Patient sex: F
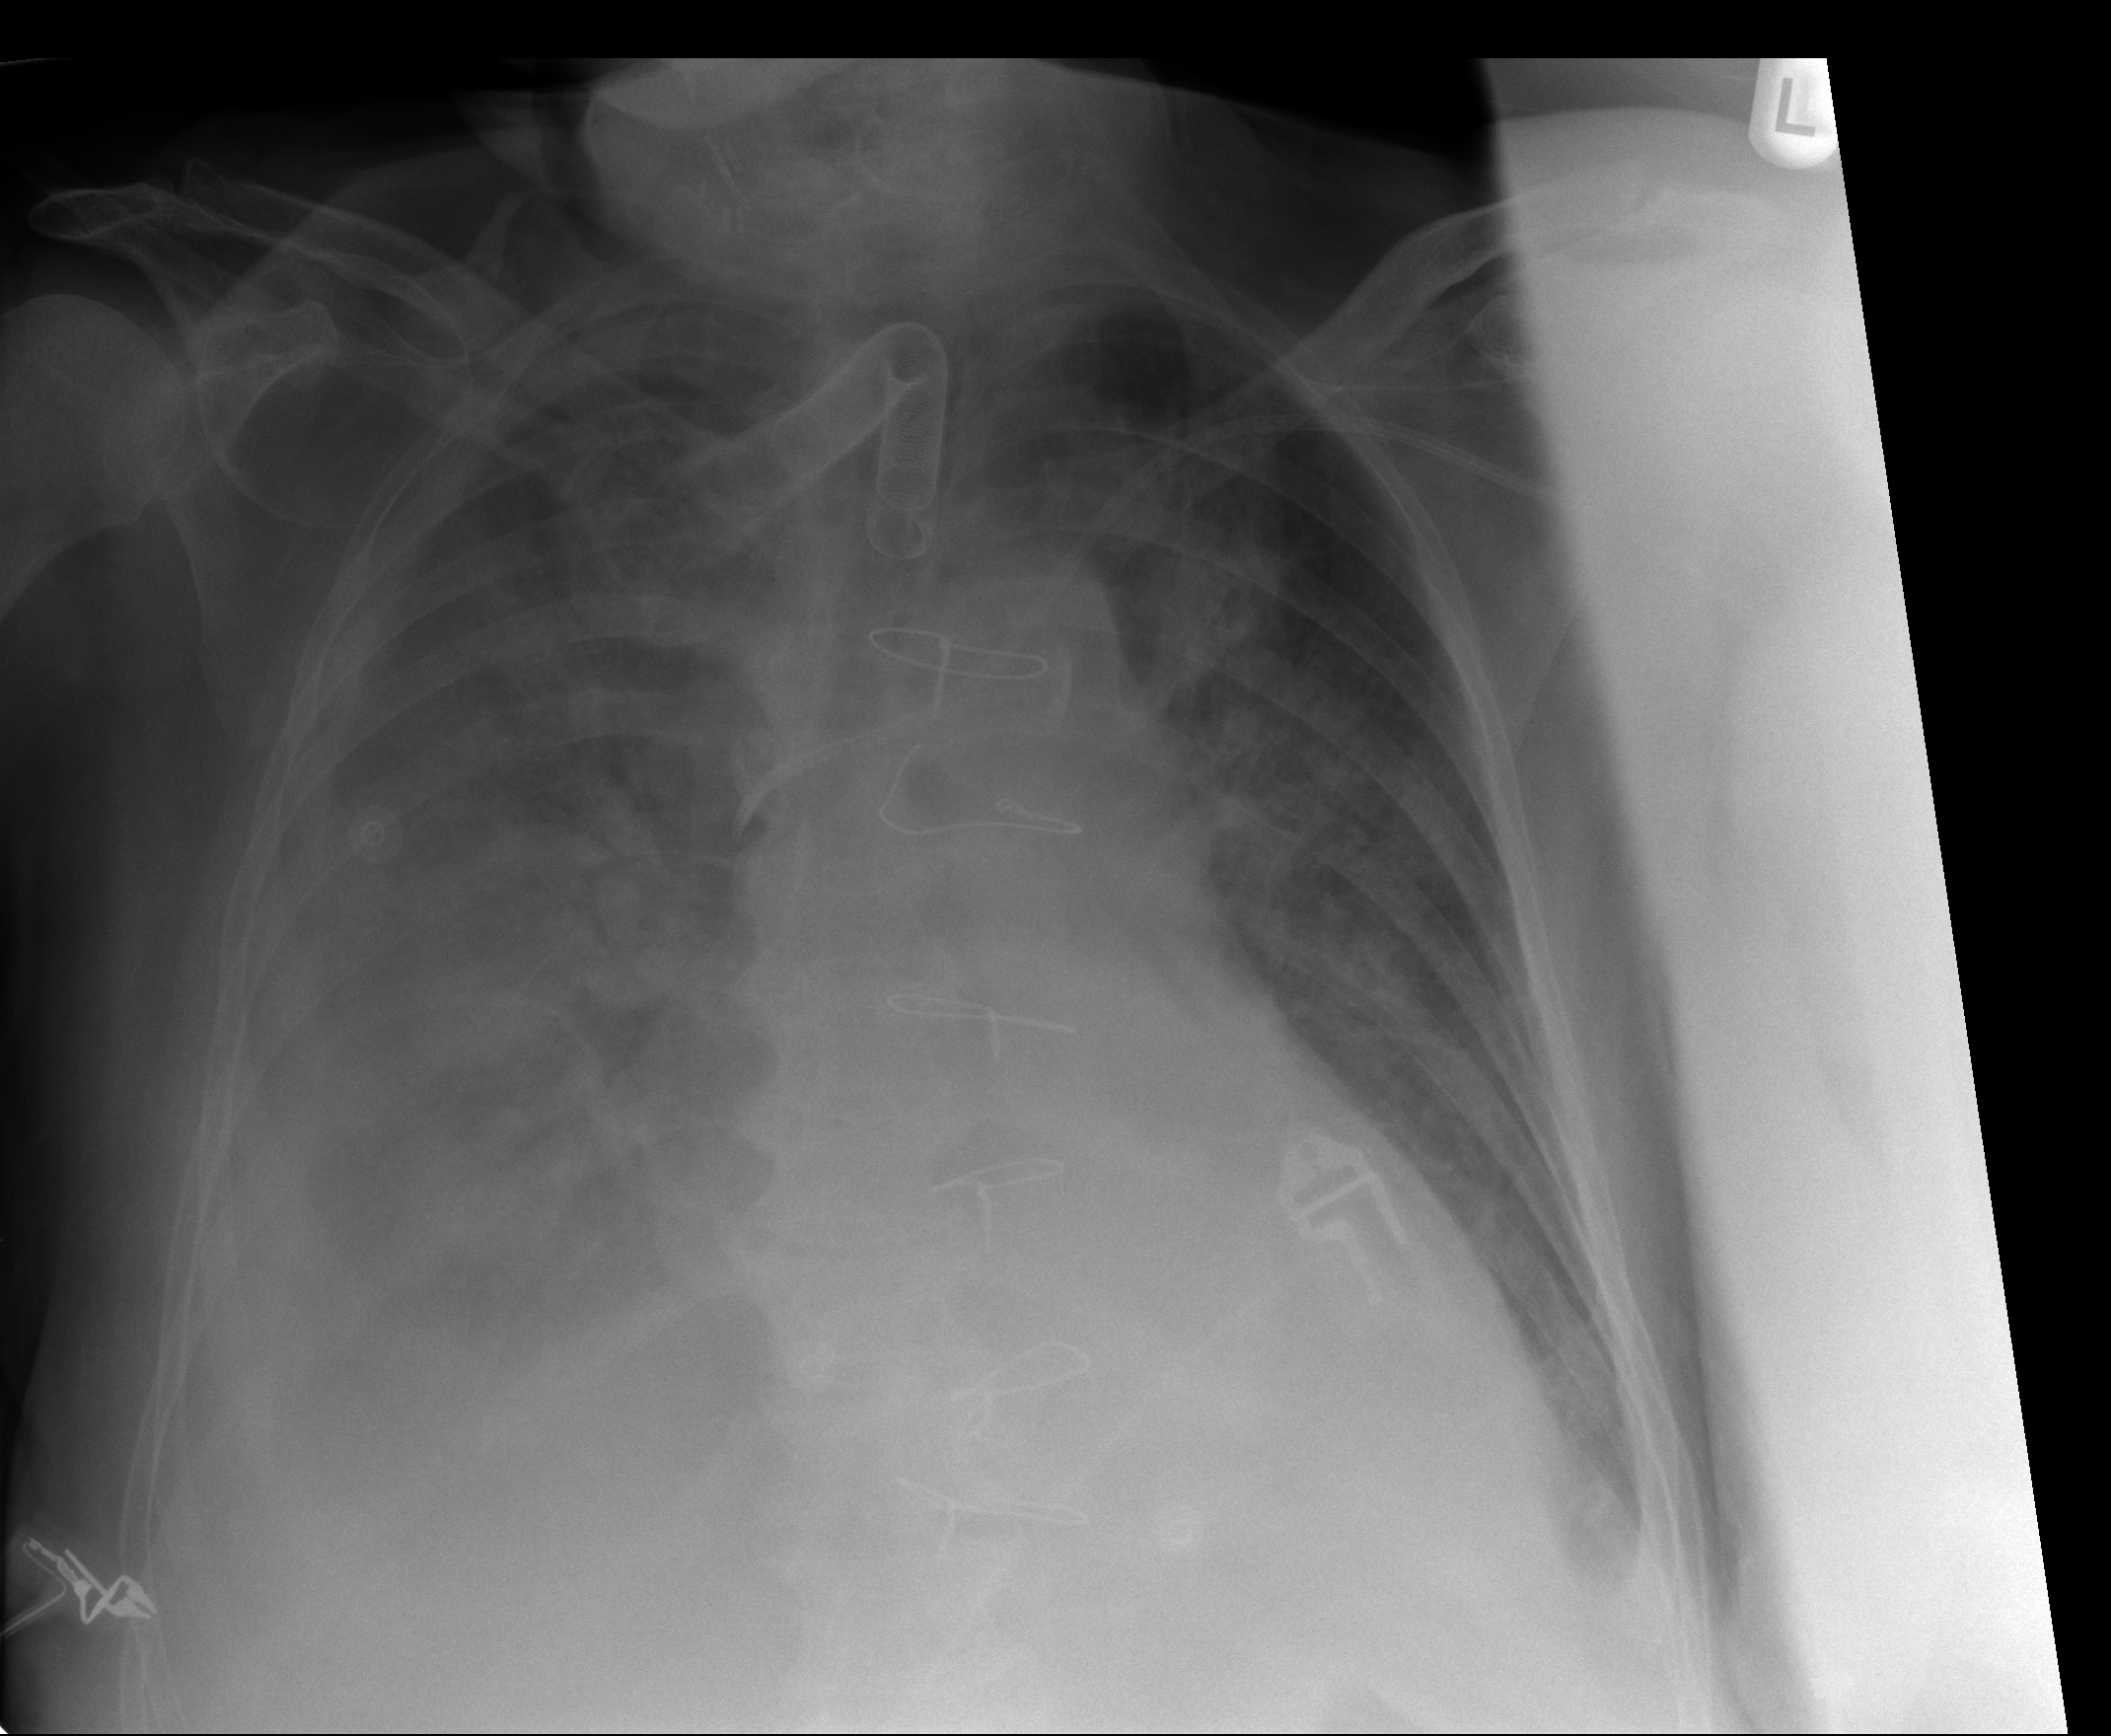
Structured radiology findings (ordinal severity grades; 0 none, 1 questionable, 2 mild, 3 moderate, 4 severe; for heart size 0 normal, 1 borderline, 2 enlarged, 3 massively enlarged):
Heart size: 2
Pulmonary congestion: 2
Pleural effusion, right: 3
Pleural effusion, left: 2
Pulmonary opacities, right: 3
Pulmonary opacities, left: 3
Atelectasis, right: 3
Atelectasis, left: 2